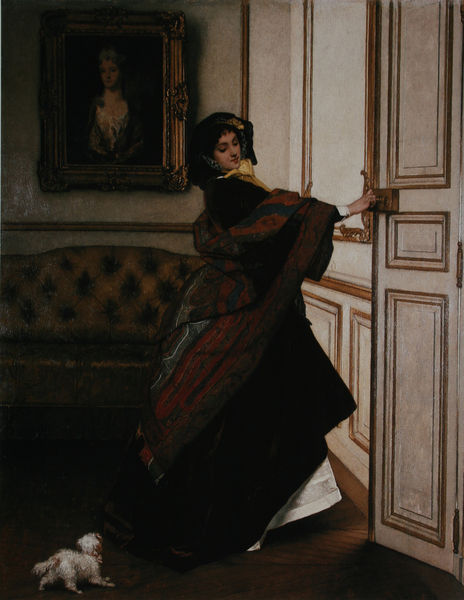
Titel: Veux-tu sortir avec moi, Fido?
Künstler: Alfred Stevens
Standort: Philadelphia
Institution: Philadelphia Museum of Art
Schlagwörter: blau, dunkel, flügel, gemälde, hand, schatten, umhang, weiß, frauen, gelb, grün, mädchen, ocker, abend, bewegung, braun, finger, frankreich, frau, frisur, grau, hell, hintergrund, holz, hut, kleid, licht, mund, nacht, nase, raum, schwarz, tür, zeichnung, zimmer, ölbild, blick, dame, haus, hund, rot, schal, schleier, schloss, tier, tuch, beige, haube, malerei, muster, rock, schleife, symbolismus, alt, wand, augen, gesicht, kragen, rahmen, sockel, stehen, bild, bildnis, goldrahmen, innenraum, portrait, porträt, schauen, öl, gehen, boden, gewand, gold, interieur, mantel, sessel, stoff, adel, saum, genre, fell, schwanz, hündchen, kopfbedeckung, welpe, bilderrahmen, sofa, wohnzimmer, ecke, halsband, parkett, klein, türe, ziehen, bank, saal, wehen, polster, salon, kopftuch, halstuch, gestreift, morgenmantel, robe, flügeltür, türflügel, pfoten, couch, divan, knöpfe, hutkrempe, krempe, stola, lider, wände, griff, spiel, doppelportrait, eingang, hängen, unterrock, palast, greifen, dynamik, manschette, ausgehen, fries, scharniere, sims, biedermeier, klinke, türklinke, caoch, scharnier, türgriff, türschloss, leder, rotbraun, mittelalter, weggehen, schlos, lichtquelle, ausgang, gebell, kassetten, schlüssel, bild im bild, gepolstert, kassettentür, gülden, brau, beissen, gemuster, lady, leisten, abgesetzt, bellen, öffnen, kapuze, holztür, schosshund, aristokratie, unterkleid, umdrehen, füllungen, ratte, ocke, wuschelig, schließen, schleige, türbeschlag, fold, knurren, zerren, schoßhündchen, abendrobe, pudel, gekleidet, hinabschauen, zimmertür, dunek, hinabsehen, ledersofa, wedeln, aufmachen, hinausgehen, kaschmirschal, steckschloß, türe7, türwand, kläffer, 19. jahrhundert, d, frau#, sofabild, gemädel, delacriox, holvertäfelung, gemäk